【题型】解答题　【知识点】立体几何　【难度】easy
在正三棱锥$P-ABC$中，底面正三角形边长为$2$，侧棱长为$6$。

\vspace{0.2cm}
(1) 求$P-ABC$的表面积与体积；

(2) 求点$A$到平面$PBC$的距离。
【解答】
\vspace{0.2cm}
\textbf{【答案】}
(1) $3\sqrt{35}+\sqrt{3}$，$\frac{2\sqrt{78}}{9}$

(2) $\frac{2\sqrt{910}}{35}$

\vspace{0.2cm}
\textbf{【分析】}
(1) 取$BC$的中点$D$，连接$PD$，利用勾股定理求得$PD$，可得三角形$PBC$的面积，进一步可得正三棱锥$P-ABC$的侧面积，再求出底面积，则正三棱锥$P-ABC$的表面积可求；连接$AD$，设$O$为正三角形$ABC$的中心，则$PO \perp$底面$ABC$。求解$PO$，再由棱锥体积公式求解。

(2) 由等体积法即可求解。

\vspace{0.2cm}
\textbf{【详解】}
(1)

取$BC$的中点$D$，连接$PD$，

在$\text{Rt}\triangle PBD$中，可得$PD = \sqrt{PB^2 - BD^2} = \sqrt{6^2 - 1^2} = \sqrt{35}$。

$\therefore S_{\triangle PBC} = \frac{1}{2}BC \cdot PD = \sqrt{35}$。

$\because$ 正三棱锥的三个侧面是全等的等腰三角形，

$\therefore$ 正三棱锥$P-ABC$的侧面积是$3S_{\triangle PBC} = 3\sqrt{35}$。

$\because$ 正三棱锥的底面是边长为$2$的正三角形，$\therefore S_{\triangle ABC} = \frac{1}{2} \times 2 \times 2 \times \sin 60^\circ = \sqrt{3}$。

则正三棱锥$P-ABC$的表面积为$3\sqrt{35}+\sqrt{3}$；

连接$AD$，设$O$为正三角形$ABC$的中心，则$PO \perp$底面$ABC$。

且$OD = \frac{1}{3}AD = \frac{\sqrt{3}}{3}$。

在$\text{Rt}\triangle POD$中，$PO = \sqrt{PD^2 - OD^2} = \sqrt{(\sqrt{35})^2 - \left(\frac{\sqrt{3}}{3}\right)^2} = \frac{2\sqrt{78}}{3}$。

$\therefore$ 正三棱锥$P-ABC$的体积为$\frac{1}{3}S_{\triangle ABC} \cdot PO = \frac{1}{3} \times \sqrt{3} \times \frac{2\sqrt{78}}{3} = \frac{2\sqrt{26}}{3}$。

\vspace{0.2cm}
(2) 设点$A$到平面$PBC$的距离为$h$，

由$V_{A-PBC} = V_{P-ABC}$，

可得：$\frac{1}{3} \times \sqrt{35} \times h = \frac{2\sqrt{26}}{3}$，

解得：$h = \frac{2\sqrt{910}}{35}$。

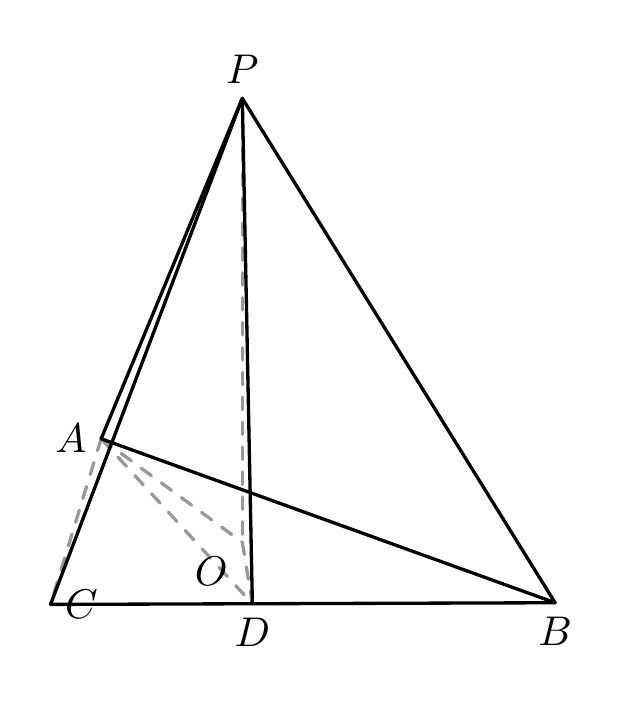